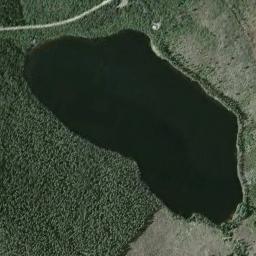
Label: lake